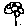
Label: flower